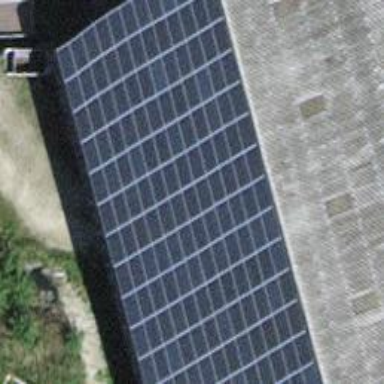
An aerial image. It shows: Solar power generator utilizing photovoltaic technology with solar photovoltaic panels.